Interaction volume radius: 5 \u00c5
Interaction volume height: 25 \u00c5
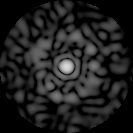
Disorder parameter: 0.8242